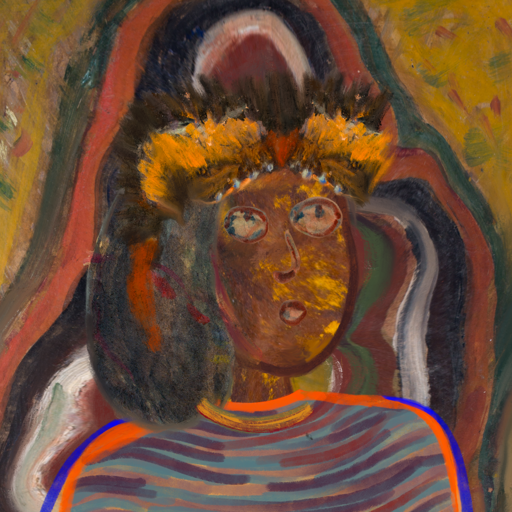
Background: AfterRaid, Head And Neck Side: Comrade, Face Side: Orphan, Bust: Experience, Hair Side: Gypsy_Mother, Head Accessory: Gypsy_Queen, Second Necklace: Blank, Necklace: Mother_And_Son_Son, Baby: Blank